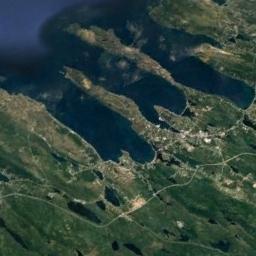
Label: wetland